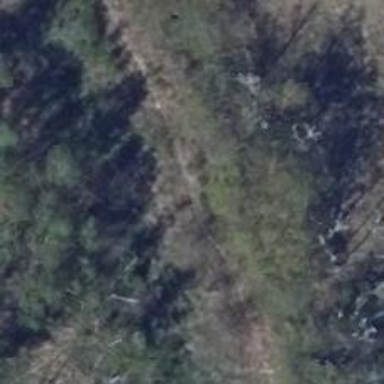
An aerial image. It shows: Abandoned railway.